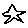
Label: star